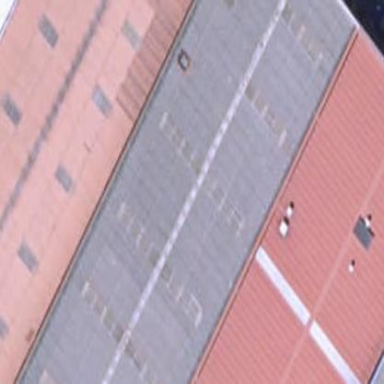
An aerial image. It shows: Industrial building.